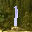
Label: 1